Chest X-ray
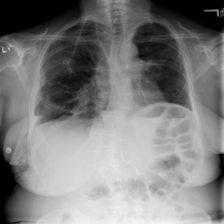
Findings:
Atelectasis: negative
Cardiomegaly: negative
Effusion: negative
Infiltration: negative
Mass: negative
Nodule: negative
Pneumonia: negative
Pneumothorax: negative
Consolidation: negative
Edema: negative
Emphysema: negative
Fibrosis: negative
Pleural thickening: negative
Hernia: negative